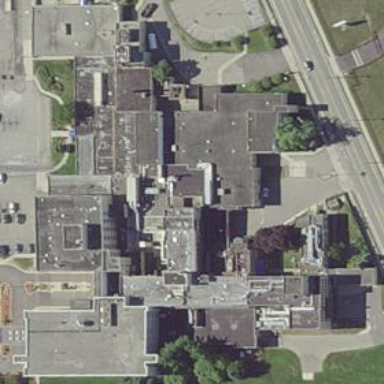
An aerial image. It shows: Hospital building.